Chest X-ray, PA view. Patient: 59 years old, sex F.
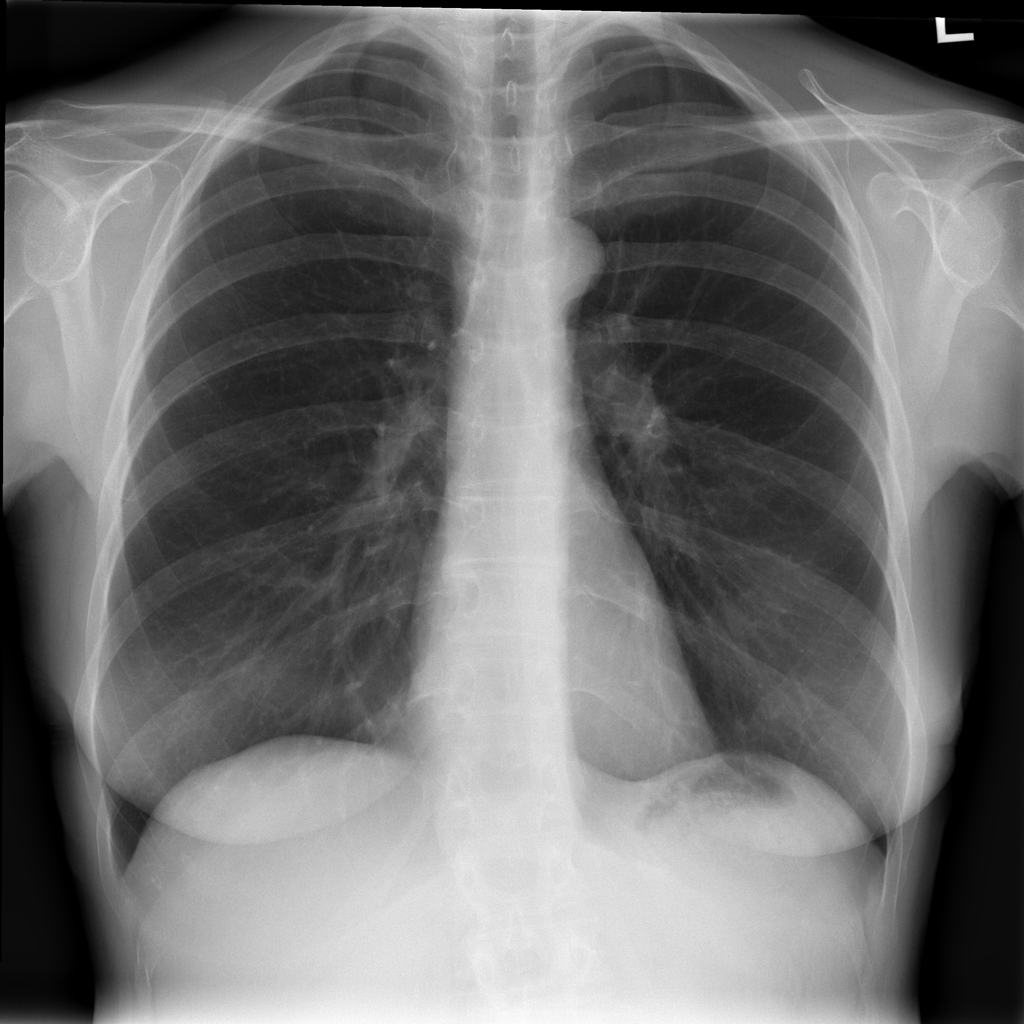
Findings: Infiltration